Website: apple
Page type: billing-address
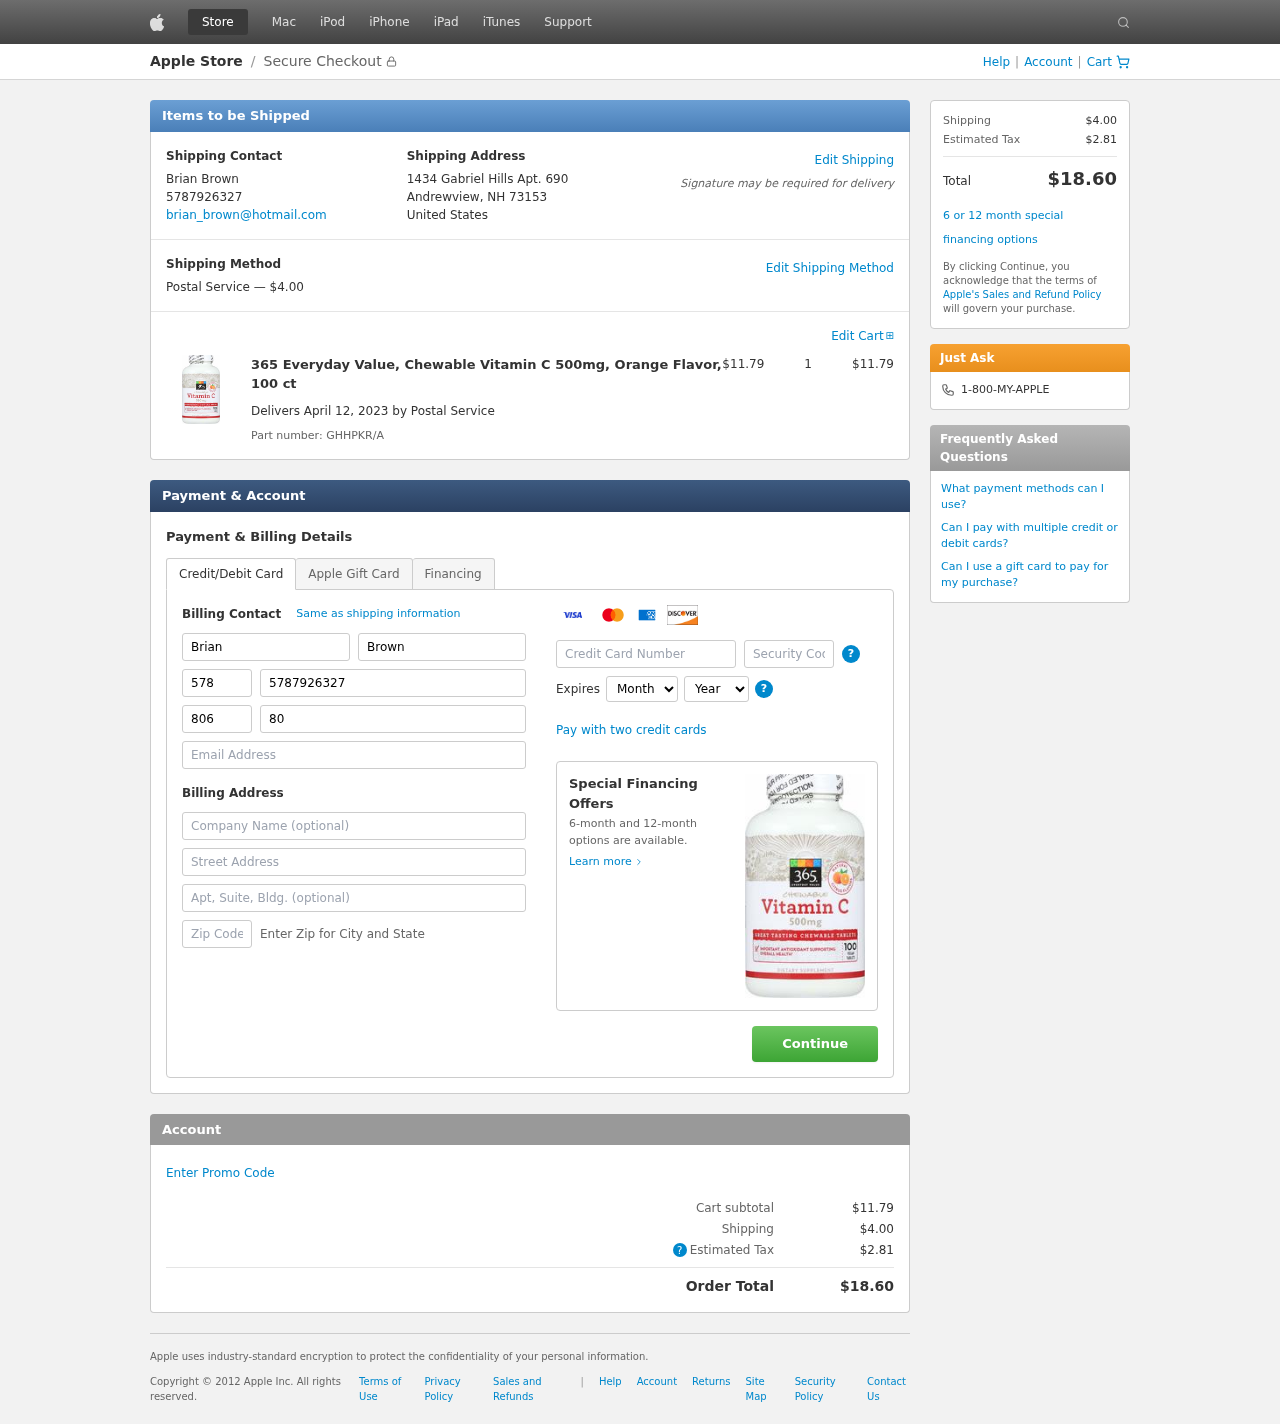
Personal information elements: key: PII_CARD_CVV
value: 708
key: PII_CARD_EXPIRY_MONTH
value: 10
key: PII_CARD_EXPIRY_YEAR
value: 26
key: PII_CARD_NUMBER
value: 2265 8616 0607 5936
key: PII_CITY_STATE_ZIP
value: Andrewview, NH 73153
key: PII_COMPANY
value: Thomas, Velazquez and Garcia
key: PII_COUNTRY
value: United States
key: PII_EMAIL
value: brian_brown@hotmail.com
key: PII_FIRSTNAME
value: Brian
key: PII_FULLNAME
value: Brian Brown
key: PII_LASTNAME
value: Brown
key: PII_PHONE
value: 5787926327
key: PII_PHONE_ALT
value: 8067797530
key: PII_PHONE_ALT_AREA
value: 806
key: PII_PHONE_AREA
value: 578
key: PII_POSTCODE2
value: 98270
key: PII_STREET
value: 1434 Gabriel Hills Apt. 690
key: PII_STREET2
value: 59229 Fowler Points
Product elements: key: PRODUCT1_NAME
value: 365 Everyday Value, Chewable Vitamin C 500mg, Orange Flavor, 100 ct
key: PRODUCT1_PRICE
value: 11.79
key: PRODUCT1_QUANTITY
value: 1
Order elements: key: ORDER_SHIPPING_COST
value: $4.00
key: ORDER_SUBTOTAL
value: $11.79
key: ORDER_DELIVERY_DATE
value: April 12, 2023
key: ORDER_PART_NUMBER
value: GHHPKR/A
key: ORDER_TAX
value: $2.81
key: ORDER_TOTAL
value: $18.60